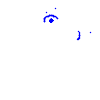
Particle: proton